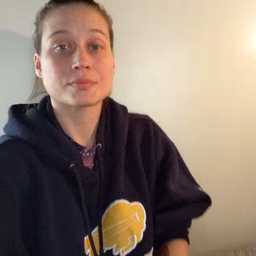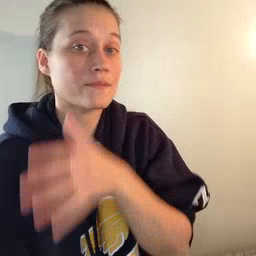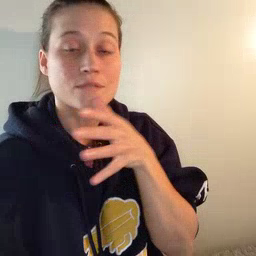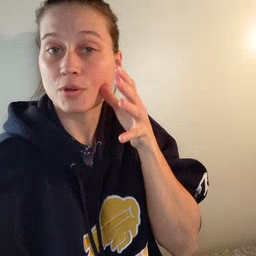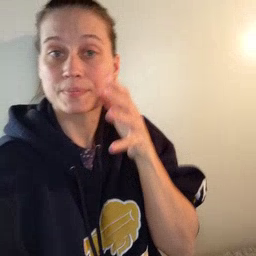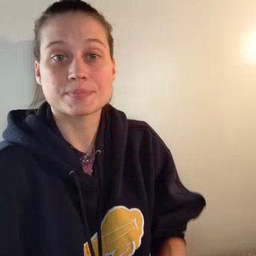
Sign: farm